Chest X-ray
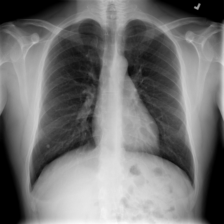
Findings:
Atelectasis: negative
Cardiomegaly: negative
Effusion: negative
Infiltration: negative
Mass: negative
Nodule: positive
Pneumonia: negative
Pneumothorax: negative
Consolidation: negative
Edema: negative
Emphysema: negative
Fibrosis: negative
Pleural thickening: negative
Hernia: negative